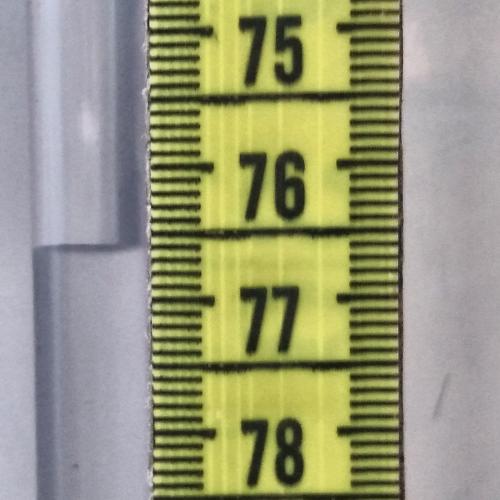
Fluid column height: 76.6 cm